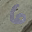
Label: 6